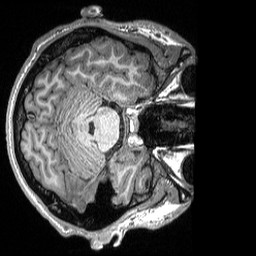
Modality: T1w
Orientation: axial
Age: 19
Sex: male
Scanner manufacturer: siemens
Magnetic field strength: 3 T
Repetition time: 2.3 s
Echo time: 0.00298 s